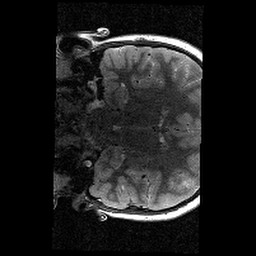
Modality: T2w
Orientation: coronal
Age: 12
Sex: male
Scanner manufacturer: siemens
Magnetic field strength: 3 T
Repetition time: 9.23 s
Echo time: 0.067 s